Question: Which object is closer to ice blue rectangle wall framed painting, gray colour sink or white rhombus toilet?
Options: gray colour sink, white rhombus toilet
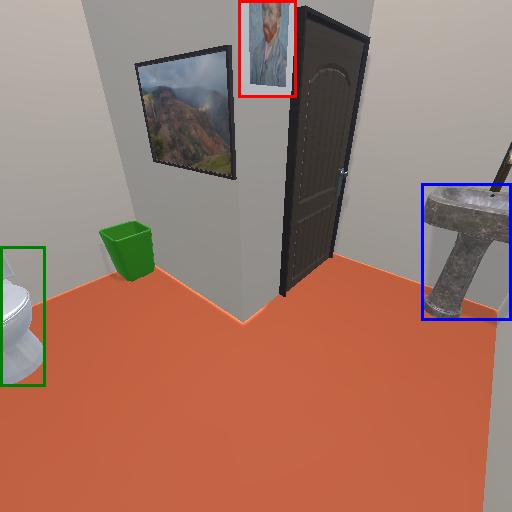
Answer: gray colour sink